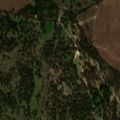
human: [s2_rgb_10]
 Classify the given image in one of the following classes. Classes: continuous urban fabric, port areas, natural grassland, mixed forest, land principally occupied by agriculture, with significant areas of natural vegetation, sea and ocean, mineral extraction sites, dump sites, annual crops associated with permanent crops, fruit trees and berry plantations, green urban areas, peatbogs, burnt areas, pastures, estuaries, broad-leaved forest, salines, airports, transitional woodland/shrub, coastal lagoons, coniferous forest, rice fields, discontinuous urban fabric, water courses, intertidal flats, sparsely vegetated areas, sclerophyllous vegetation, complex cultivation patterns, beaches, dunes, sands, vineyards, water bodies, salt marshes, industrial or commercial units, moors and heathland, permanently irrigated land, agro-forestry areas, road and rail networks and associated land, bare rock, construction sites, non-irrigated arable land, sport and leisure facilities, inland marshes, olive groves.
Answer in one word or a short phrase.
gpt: permanently irrigated land, agro-forestry areas